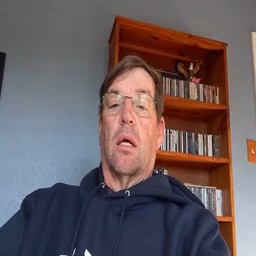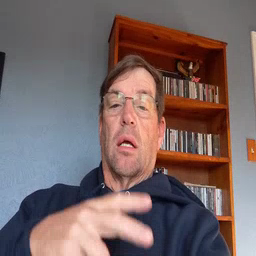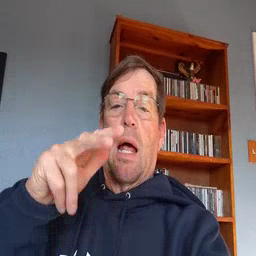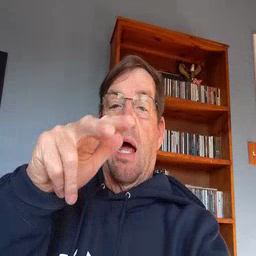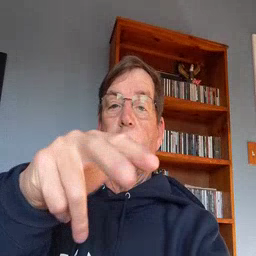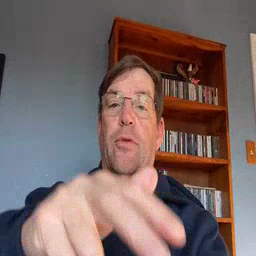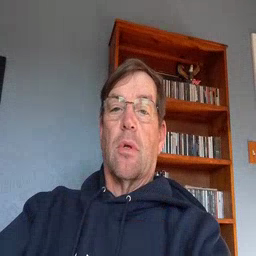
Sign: helicopter